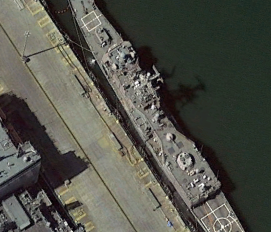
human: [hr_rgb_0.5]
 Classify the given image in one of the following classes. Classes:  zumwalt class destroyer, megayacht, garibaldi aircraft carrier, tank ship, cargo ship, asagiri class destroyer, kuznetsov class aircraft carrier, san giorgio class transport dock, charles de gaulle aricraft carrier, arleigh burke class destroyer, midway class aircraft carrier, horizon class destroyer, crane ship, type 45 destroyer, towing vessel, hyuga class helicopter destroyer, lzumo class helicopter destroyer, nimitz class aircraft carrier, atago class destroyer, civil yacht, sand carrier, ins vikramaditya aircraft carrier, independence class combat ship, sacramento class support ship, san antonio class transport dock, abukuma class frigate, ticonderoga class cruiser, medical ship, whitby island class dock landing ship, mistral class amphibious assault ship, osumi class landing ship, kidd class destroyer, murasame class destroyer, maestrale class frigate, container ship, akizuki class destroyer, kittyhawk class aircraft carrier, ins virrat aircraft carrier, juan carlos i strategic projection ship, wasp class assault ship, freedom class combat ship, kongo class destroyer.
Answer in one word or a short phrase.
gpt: Ticonderoga class cruiser